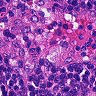
Metastatic tissue present: no